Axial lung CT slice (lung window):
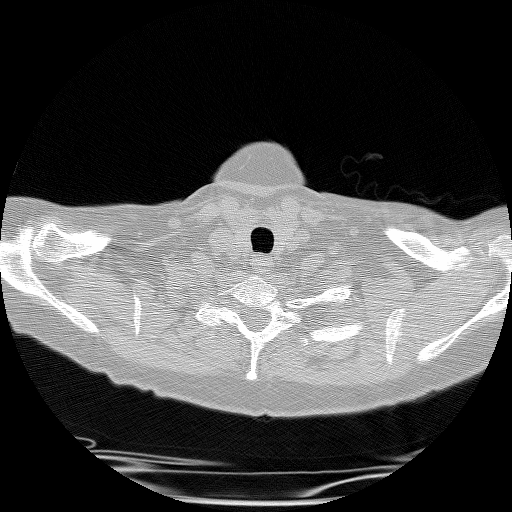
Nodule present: no